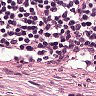
Metastatic tissue present: no